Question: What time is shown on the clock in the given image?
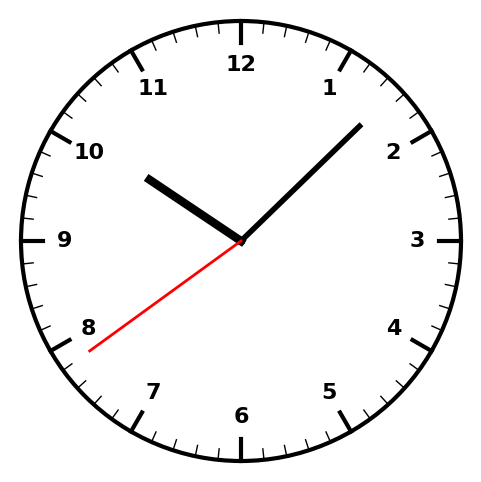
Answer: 10:07:39